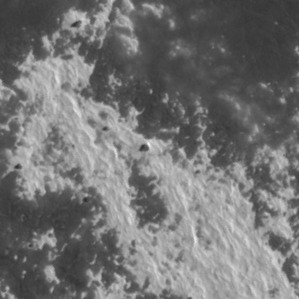
Label: frost